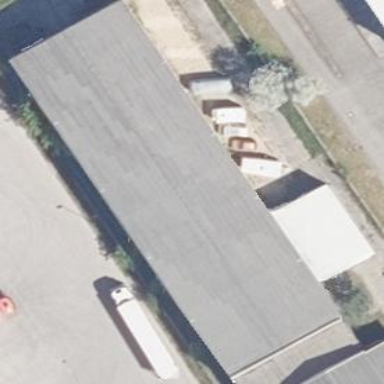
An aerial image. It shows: Commercial building.